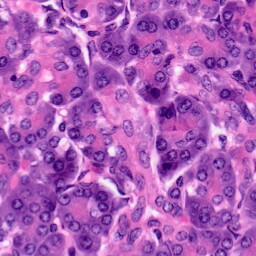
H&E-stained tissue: Pancreatic